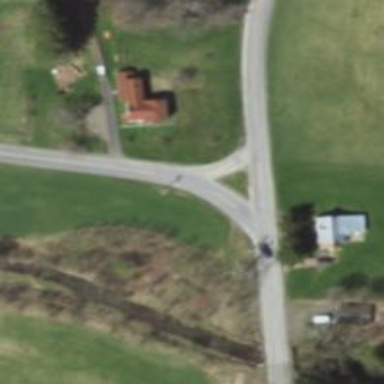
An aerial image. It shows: Tertiary road.